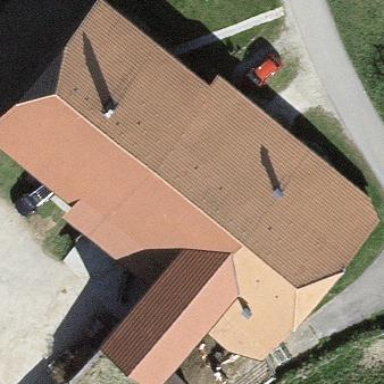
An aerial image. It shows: Farm building.